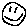
Label: smiley face